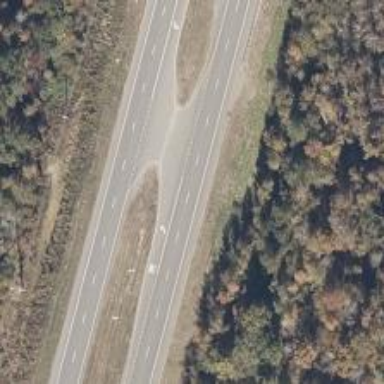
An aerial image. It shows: Trunk link highway.